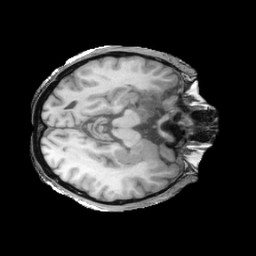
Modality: T1w
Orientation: axial
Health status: ill
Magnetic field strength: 3 T